Question: I am trying to get the original material that object has and add the directional light that I have in the scene:
'''
protected function onMeshComplete(event:AssetEvent):void {
if (event.asset.assetType == AssetType.MESH) {
myMesh = event.asset as Mesh;
for each (var m:SubMesh in myMesh.subMeshes){
var mat:MaterialBase = m.material;
mat.lightPicker = staticLightPicker;
m.material = mat;
}
}
}
'''
As a result, as expected, I have the original material and the directional light. But my problem is that I have some strange lines as on the picture below.

Is it the problem with my code? Away3D code? Or 3D model?
Thanks!
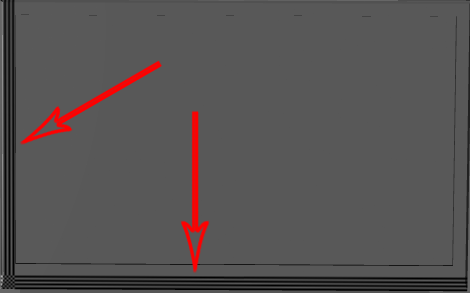
Answer: As Fabrice Closier has explained to me, the fix is to use repeat:true for material.
Here is the full answer he gave:
> Its not strange. Its because your model has uv's values lower or exceeding 0-1. You need to set repeat:true to your material. The lines that you see are the pixels of your map (in this case the default engine bitmapdata) being stretched.
<URL>
Thank you, Fabrice, very much!